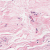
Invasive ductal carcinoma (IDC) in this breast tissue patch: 0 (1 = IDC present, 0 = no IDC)